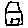
Label: house